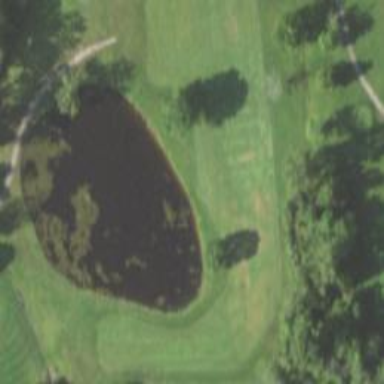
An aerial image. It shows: View of golf hole.